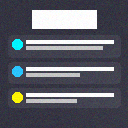
Screen state: on